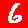
Digit: 6